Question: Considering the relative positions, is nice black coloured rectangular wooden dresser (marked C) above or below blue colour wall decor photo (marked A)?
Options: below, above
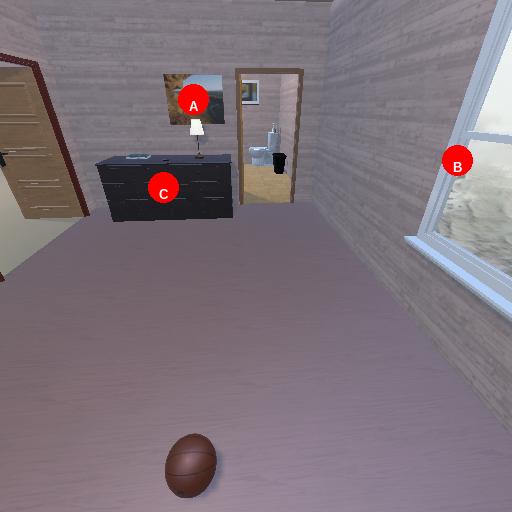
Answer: below